Question: I am using 'Tomcat' 5 and 'WebSphere' 6.1. 'JSONObject' is giving a runtime error in like '***"java.lang.NoClassDefFoundError: org.json.JSONObject"***'
and it's working fine in Tomcat.
I created a JSON object like below.
'''
JSONObject json = new JSONObject();
JSONArray redClassList = new JSONArray();
JSONArray whiteClassList = new JSONArray();
'''
'''
Caused by: java.lang.NoClassDefFoundError: org.json.JSONObject
at com.util.ConfiguratorUtil.validateForm(ConfiguratorUtil.java:885)
at com.util.ConfiguratorUtil.setdesiredQty(ConfiguratorUtil.java:855)
at com.struts.actions.ConfiguratorAction.processAjax(ConfiguratorAction.java:133)
... 30 more
'''

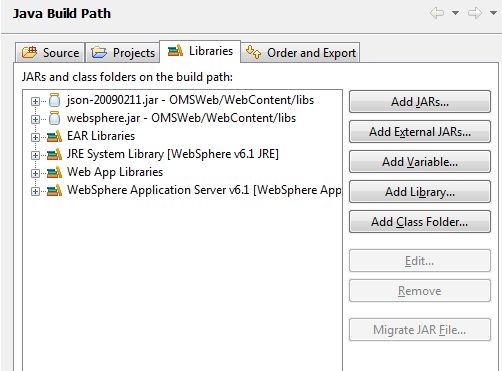
Answer: <URL>:
> Thrown if the Java Virtual Machine or a ClassLoader instance tries to
load in the definition of a class (as part of a normal method call or
as part of creating a new instance using the new expression) and no
definition of the class could be found.The searched-for class definition existed when the currently executing
class was compiled, but the definition can no longer be found.
It means it is not available in your classpath. It seems for Tomcat you have placed the required JAR file in Tomcat server classpath so Tomcat had no issues.
If your application a web application then you can place the JAR file at path:
'''
<your_webapp>/WEB-INF/lib/
'''
Placing the JAR file at this path will fix your issue as the JAR file will be available at run-time also.